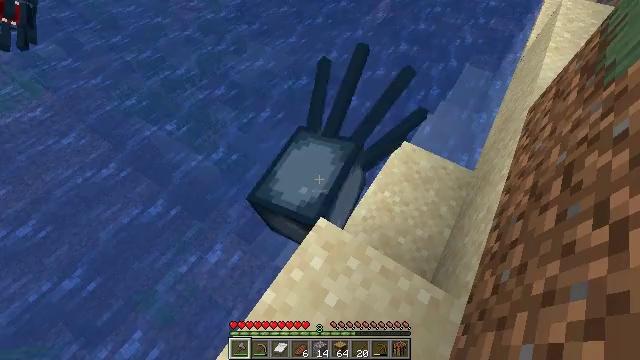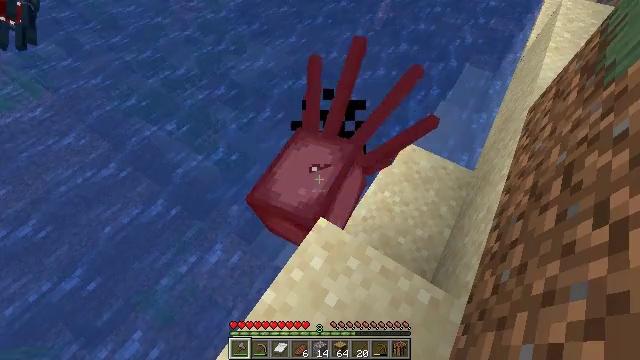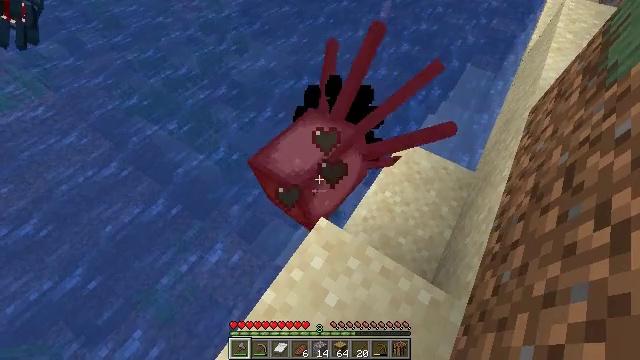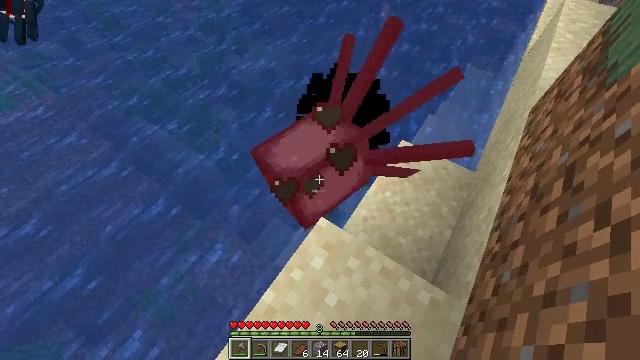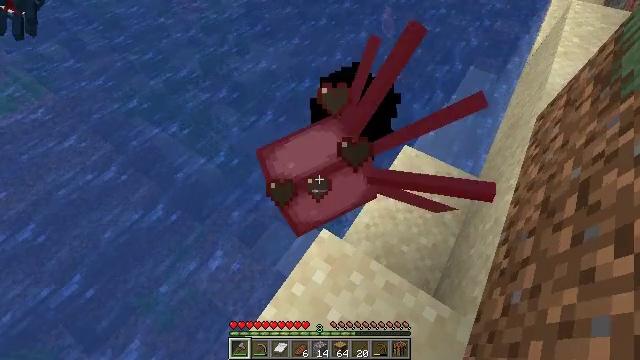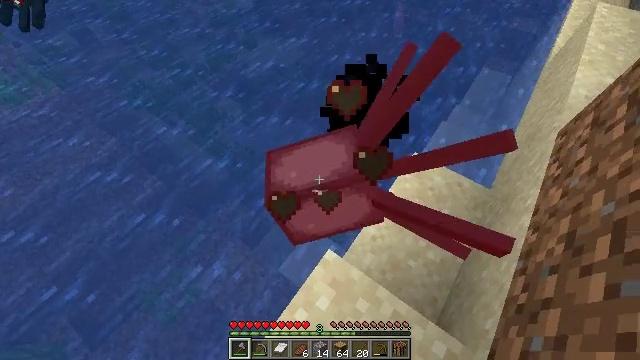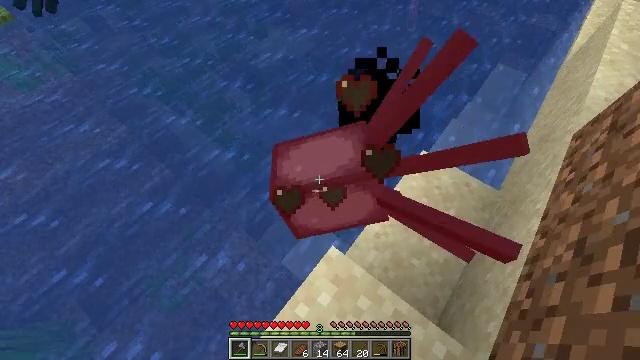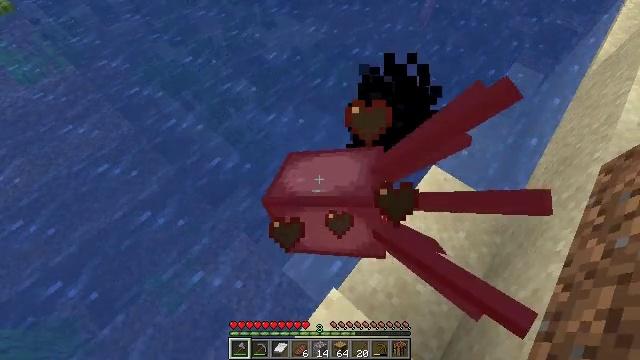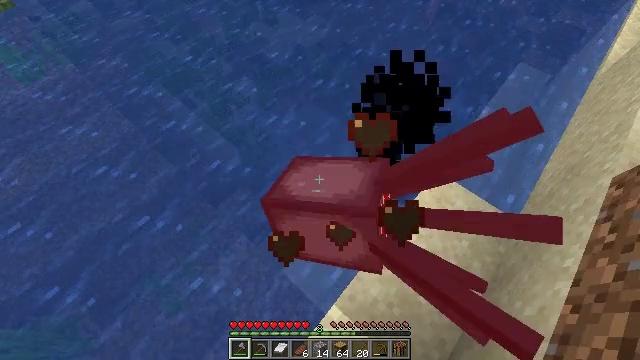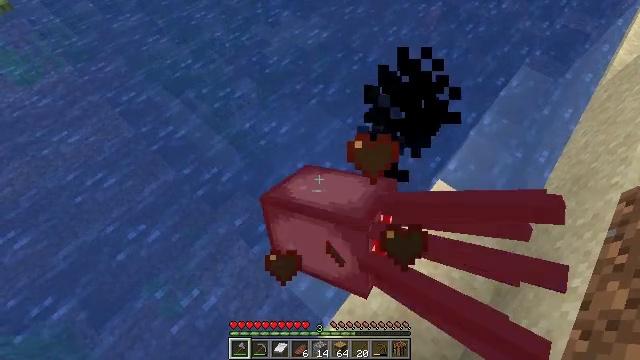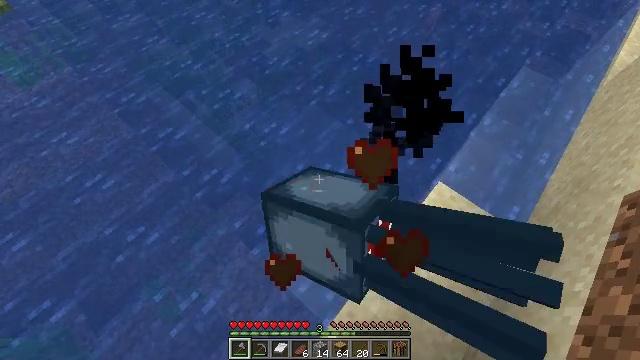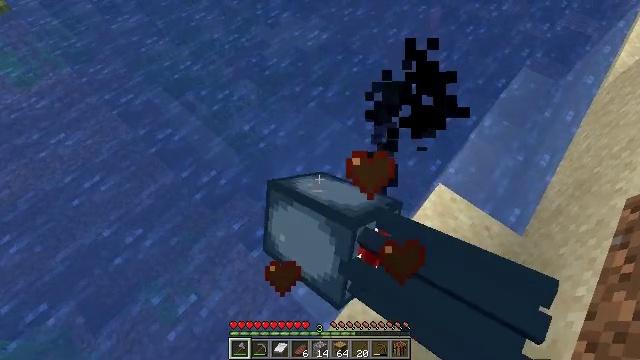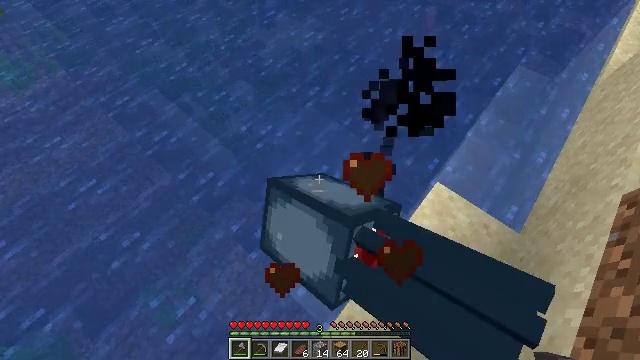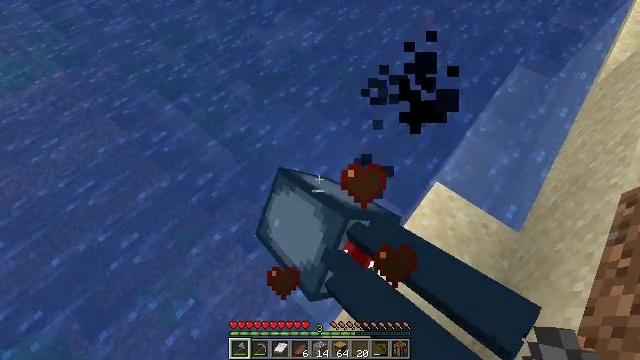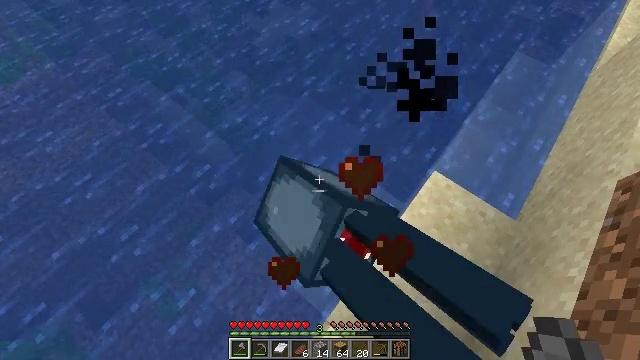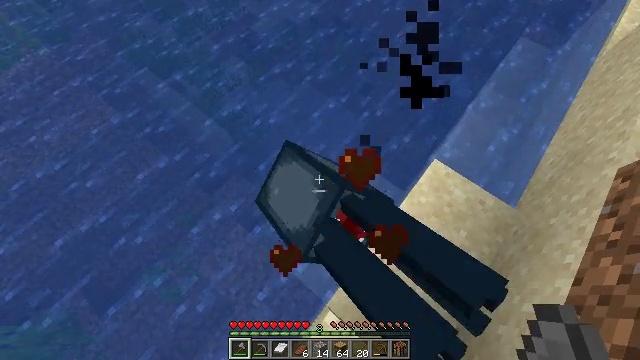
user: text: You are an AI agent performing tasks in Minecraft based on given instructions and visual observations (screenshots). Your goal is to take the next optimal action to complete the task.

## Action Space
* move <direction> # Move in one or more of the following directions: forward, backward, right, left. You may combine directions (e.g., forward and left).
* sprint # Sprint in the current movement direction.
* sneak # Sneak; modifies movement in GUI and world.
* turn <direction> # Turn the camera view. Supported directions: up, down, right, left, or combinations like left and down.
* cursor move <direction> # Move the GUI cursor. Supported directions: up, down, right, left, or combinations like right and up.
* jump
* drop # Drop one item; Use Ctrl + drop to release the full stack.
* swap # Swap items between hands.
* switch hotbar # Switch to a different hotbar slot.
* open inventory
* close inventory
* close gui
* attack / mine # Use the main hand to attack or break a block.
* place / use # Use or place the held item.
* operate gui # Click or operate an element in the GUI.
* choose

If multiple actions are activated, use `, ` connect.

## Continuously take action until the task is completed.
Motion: motion action
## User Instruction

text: Hunt aquatic mobs.
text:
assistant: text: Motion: no_op
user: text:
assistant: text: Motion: no_op
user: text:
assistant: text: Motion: no_op
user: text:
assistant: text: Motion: move forward
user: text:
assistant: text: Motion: move forward, turn left and down
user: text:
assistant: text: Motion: move forward, turn left and down
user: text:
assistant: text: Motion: move forward, turn left and down
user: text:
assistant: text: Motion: no_op
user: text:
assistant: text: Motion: no_op
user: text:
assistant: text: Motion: no_op
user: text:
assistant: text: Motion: no_op
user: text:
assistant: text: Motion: no_op
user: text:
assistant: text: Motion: no_op
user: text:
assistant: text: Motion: turn down
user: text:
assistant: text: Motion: turn down
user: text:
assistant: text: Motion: attack / mine
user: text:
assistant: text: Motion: attack / mine
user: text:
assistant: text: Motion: attack / mine
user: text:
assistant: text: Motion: attack / mine
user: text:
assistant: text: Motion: no_op
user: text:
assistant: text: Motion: no_op